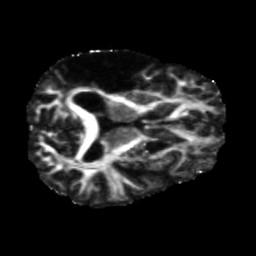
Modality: FA
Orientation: axial
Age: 66
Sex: male
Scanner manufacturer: siemens
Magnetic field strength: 3 T
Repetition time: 5.47 s
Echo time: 0.0854 s